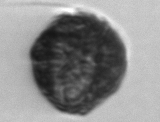
Label: Alexandrium_catenella